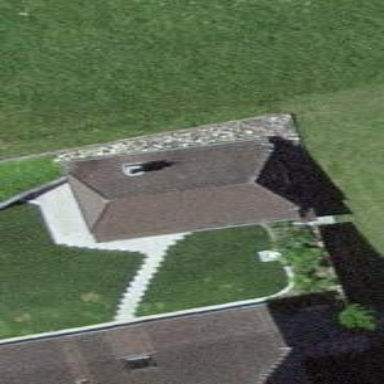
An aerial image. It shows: Building with hipped roof.